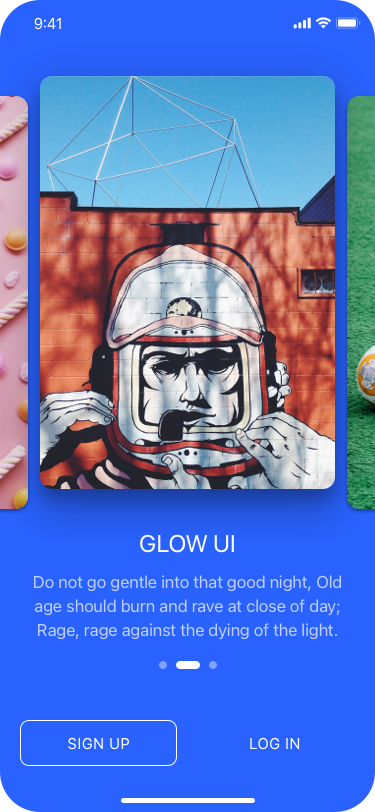
Text in this UI design:
Do not go gentle into that good night, Old age should burn and rave at close of day; Rage, rage against the dying of the light.
Glow UI